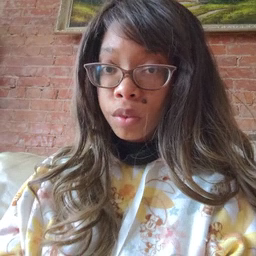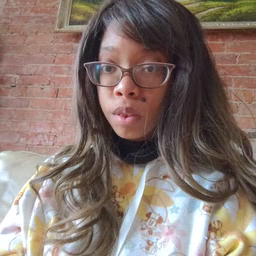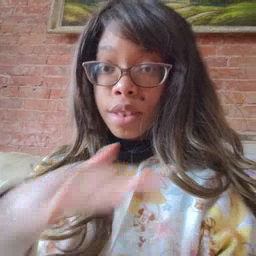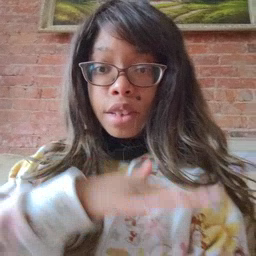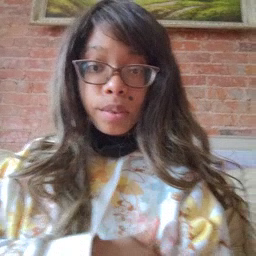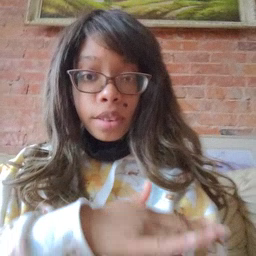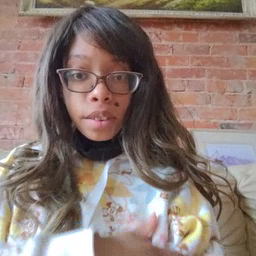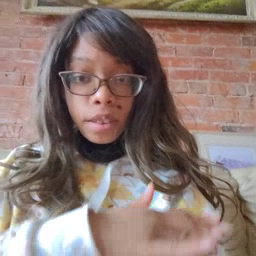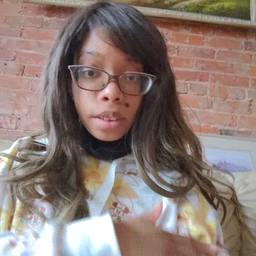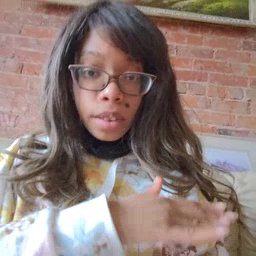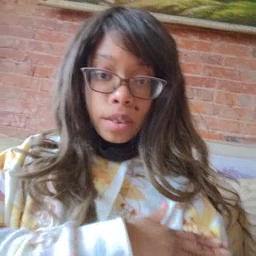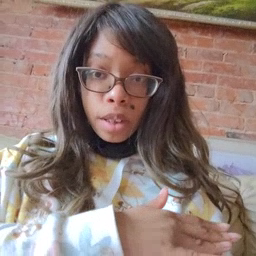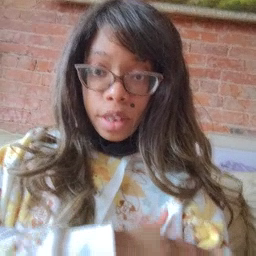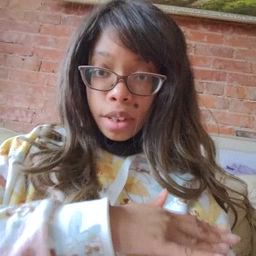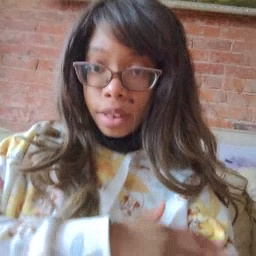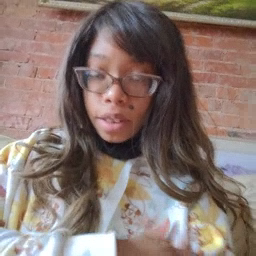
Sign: table